Question: I'm facing two problems with fragments in Android.
I have an app with a Navigation Drawer Fragment inside my MainActivity. When I click in an item on this Navigation Drawer, a new fragment is load on the "fragment_placeholder" inside the Main Activity. Pretty simple.
When the MainActivity is created, I'm loading "homeFragment" inside fragment_placeholder. This fragment has a SlidingTabLayout with two tabs, each one loading it's corresponding fragment. This Home Fragment is my "main" part of the app.
When I click on another item in Navigation Drawer, the Home Fragment is replaced with the another Fragment, for example, when I click on "My account", the "My account fragment" is loaded on fragment_placeholder. I have 3 itens in the Navigation Drawer.
I want to keep the Home Fragment (and the two tabs/fragments inside it) on back stack, so I can navigate on any fragment (my account, config, and so on) and when I press back button, I'm getting back to Home Fragment.
I tried to addToBackStack the Home Fragment inside onCreate of MainActivity (before I commit it), but is not working properly. If I press the "My account" item on navigation drawer, and then press back, the app load "My account" fragment again, and if I press back again, app is closed. Another case: if I press the "Home" item, and then press back, the app back to the same home fragment but without any tab (it's not loading the two fragments belonging to him).
Here is my app:

Here is my code:
MainActivity
'''
public class MainActivity extends ActionBarActivity {
private Toolbar mToolbar;
@Override
protected void onCreate(Bundle savedInstanceState) {
super.onCreate(savedInstanceState);
setContentView(R.layout.activity_main);
setupDrawer();
// Loading home fragment
if (findViewById(R.id.fragment_placeholder) != null) {
if (savedInstanceState != null) {
return;
}
FragmentTransaction fragmentTransaction = getSupportFragmentManager().beginTransaction();
HomeFragment homeFragment = new HomeFragment();
homeFragment.setArguments(getIntent().getExtras());
fragmentTransaction.replace(R.id.fragment_placeholder, homeFragment);
fragmentTransaction.addToBackStack(null); // This is not working properly
fragmentTransaction.commit();
}
}
'''
Navigation Drawer: itemClicked method
'''
@Override
public void itemClicked(View view, int position) {
FragmentTransaction fragmentTransaction = fragmentManager.beginTransaction();
switch(position)
{
// Home
case 0:
HomeFragment homeFragment = new HomeFragment();
fragmentTransaction.replace(R.id.fragment_placeholder, homeFragment);
break;
// My account
case 1:
MyAccountFragment myAccountFragment = new MyAccountFragment();
fragmentTransaction.replace(R.id.fragment_placeholder, myAccountFragment);
break;
// Config
case 2:
ConfigFragment configFragment = new ConfigFragment();
fragmentTransaction.replace(R.id.fragment_placeholder, configFragment );
break;
}
fragmentTransaction.commit();
mDrawerLayout.closeDrawer(mDrawerListView);
}
'''
Thank you and sorry about my english.
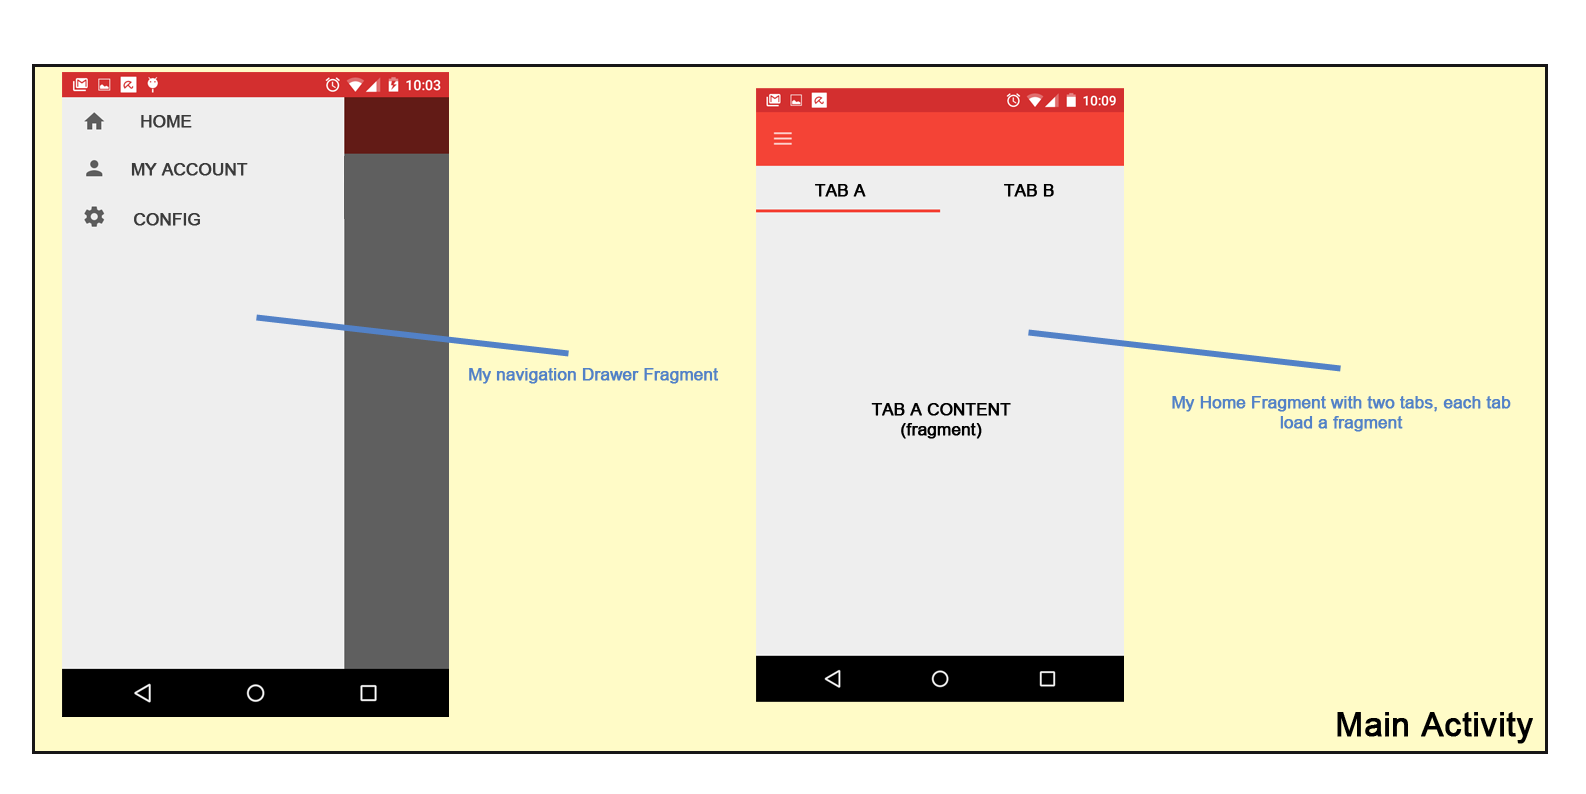
Answer: I found a solution, based on this answer <URL>
I changed my code to:
'''
public void onBackPressed() {
HomeFragment homeFragment = new HomeFragment();
displayFragment(homeFragment);
}
private void displayFragment(Fragment pFragment) {
// Fragment currently inside the placeholder view
Fragment fr = (Fragment) getSupportFragmentManager()
.findFragmentById(R.id.fragment_placeholder);
// If this fragment is a HomeFragment, close app
if (fr instanceof HomeFragment) {
finish();
}
else {
// Replace curretly Fragment by HomeFragment
FragmentTransaction ft = getSupportFragmentManager().beginTransaction();
ft.replace(R.id.fragment_placeholder, pFragment);
ft.commit();
}
}
'''